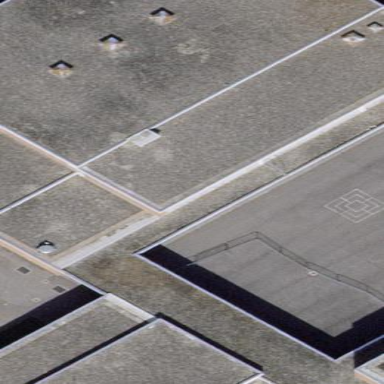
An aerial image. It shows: School building.